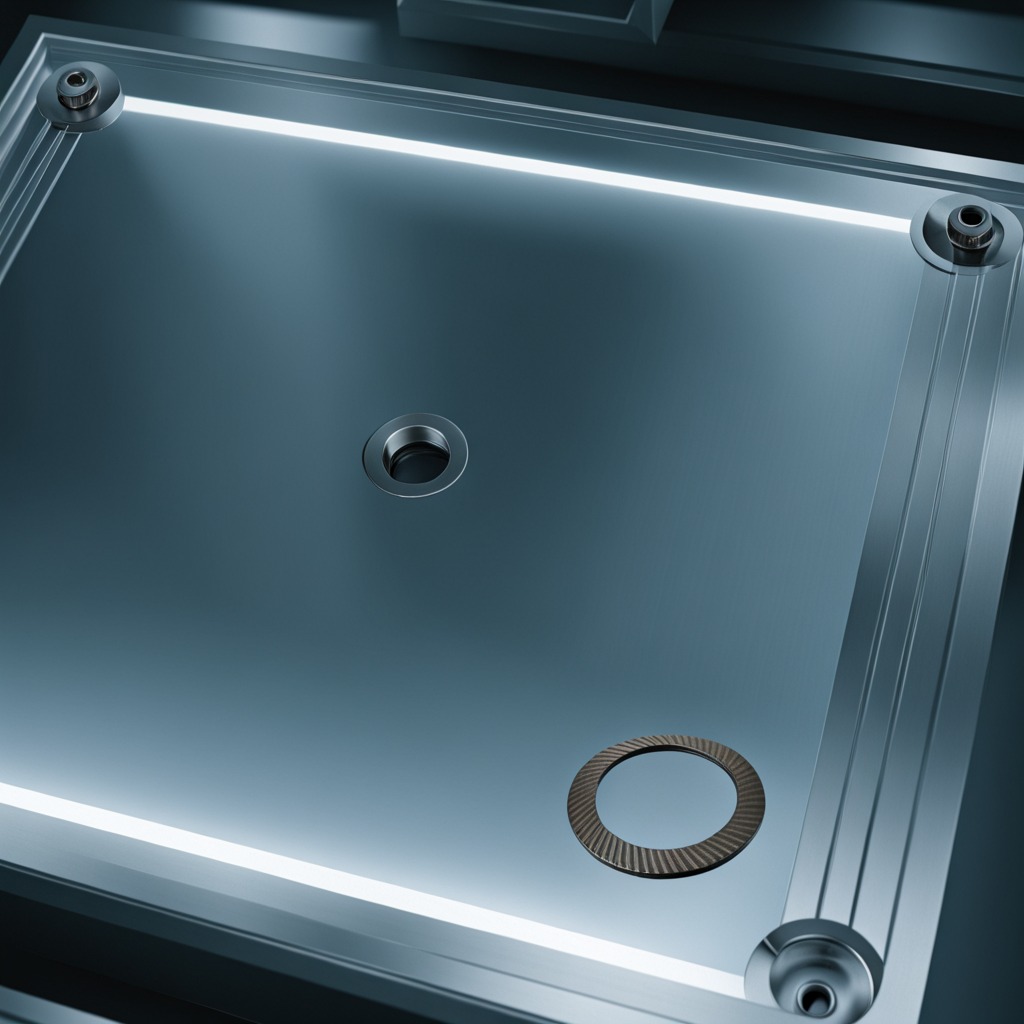
A flat metal washer is lying on a metal table in a machine shop under fluorescent lights.